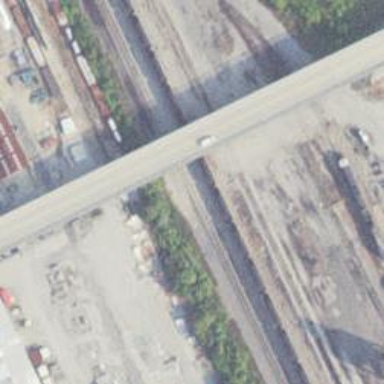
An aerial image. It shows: Railway siding for service.